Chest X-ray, PA view. Patient: 28 years old, sex F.
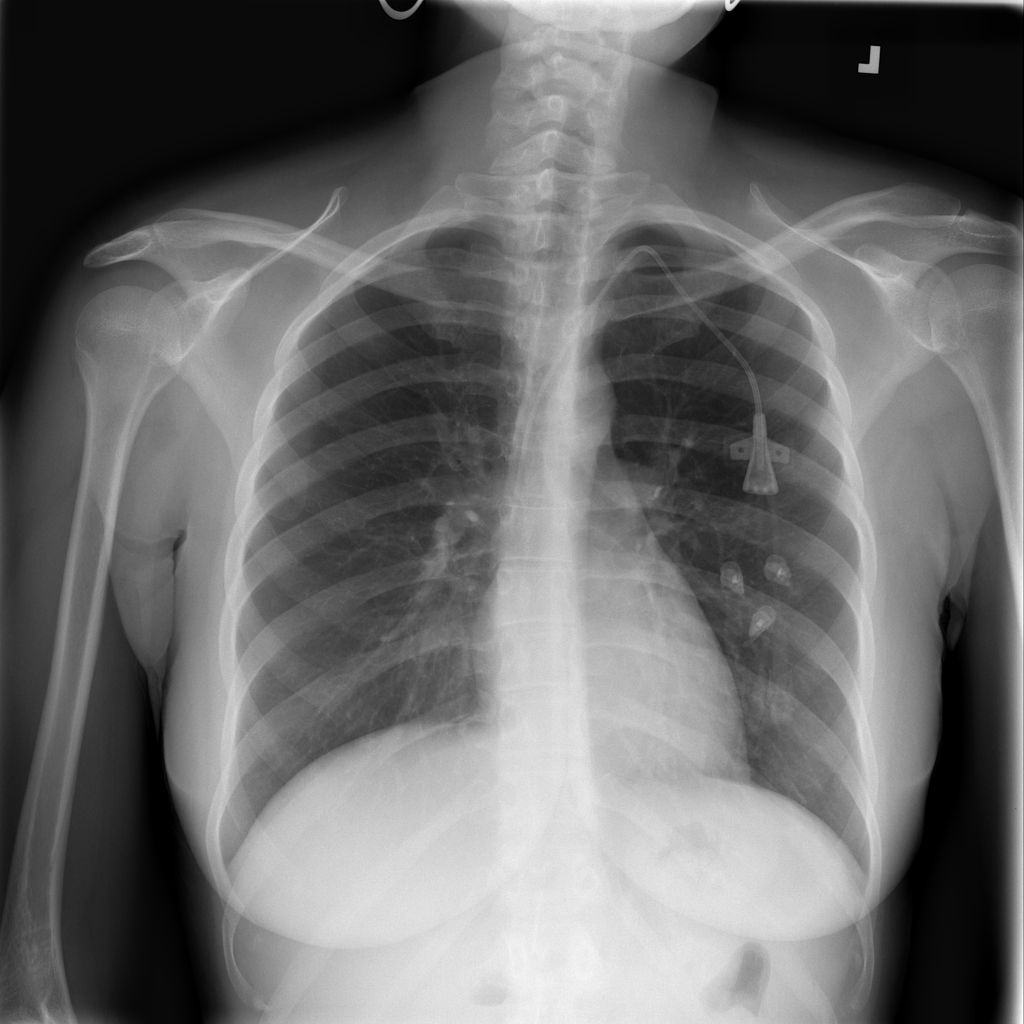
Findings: No Finding